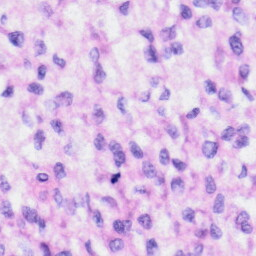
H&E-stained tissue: Liver